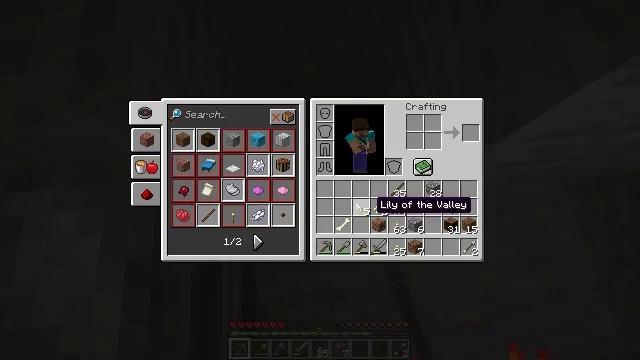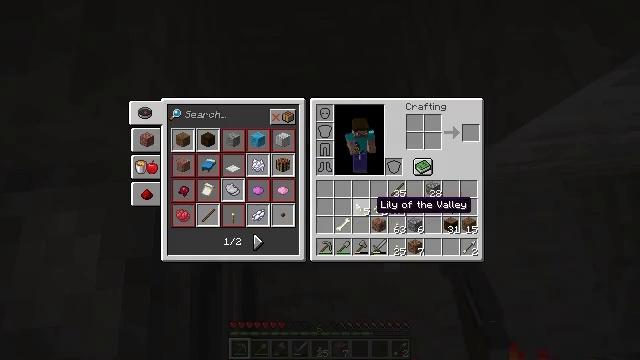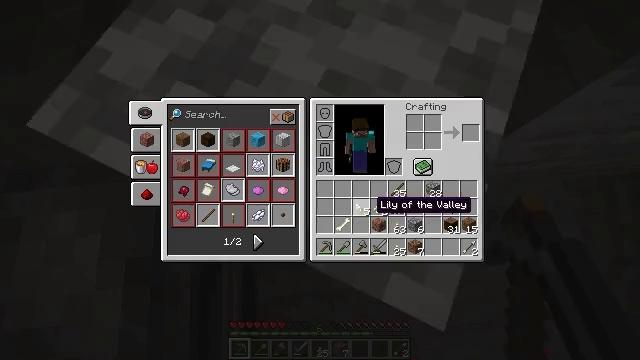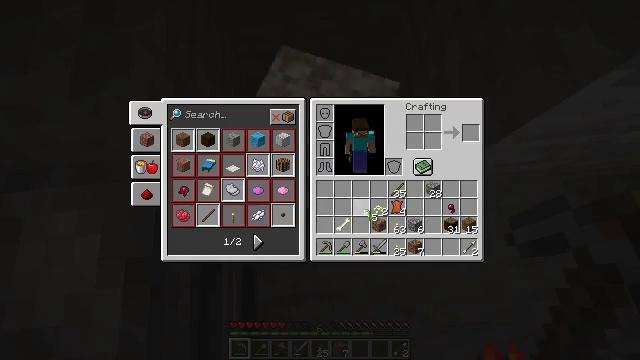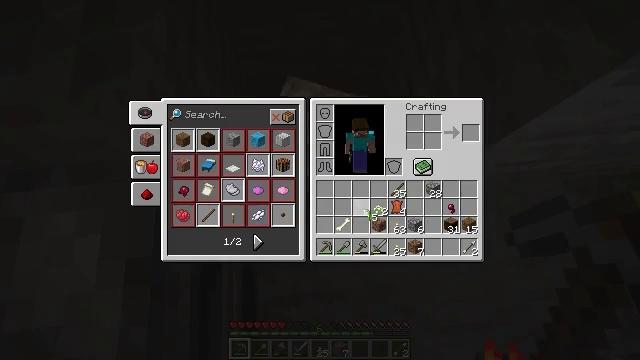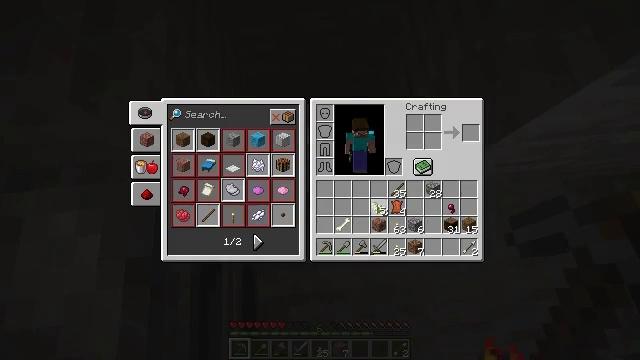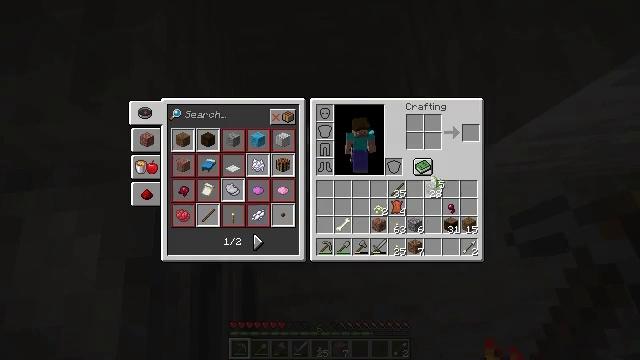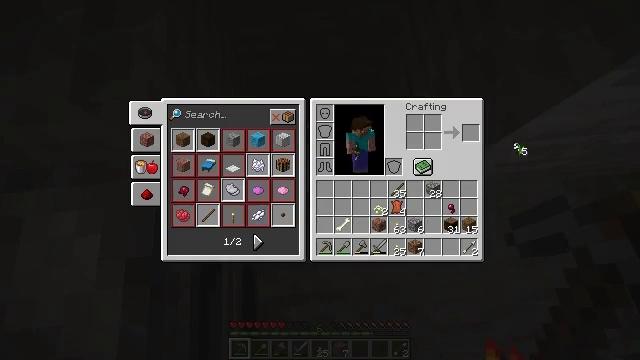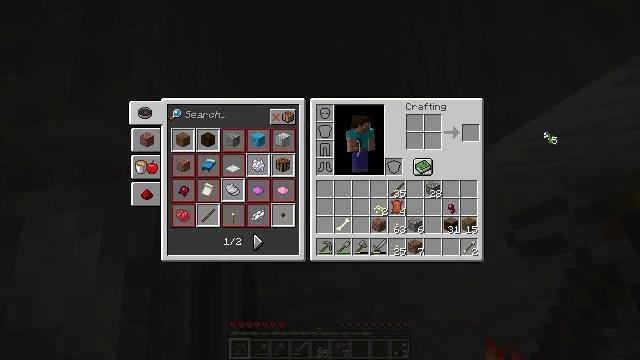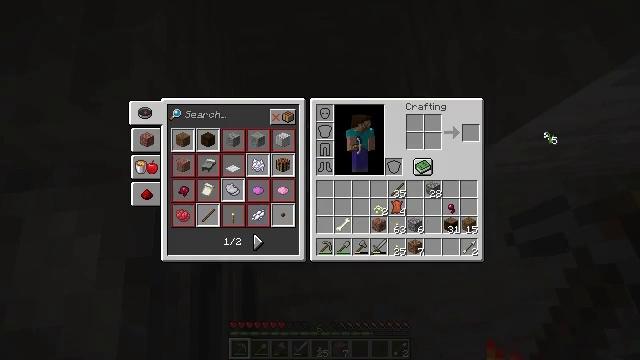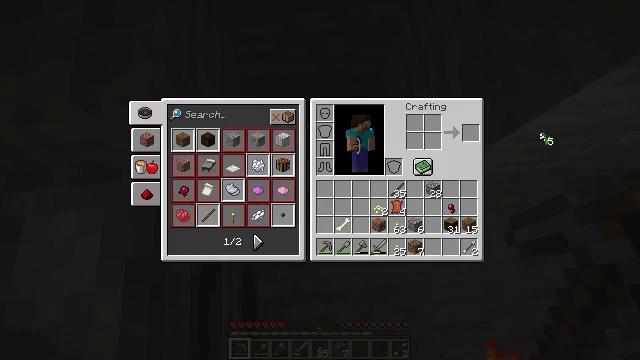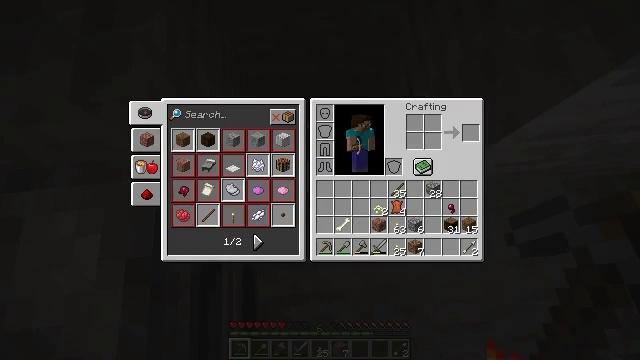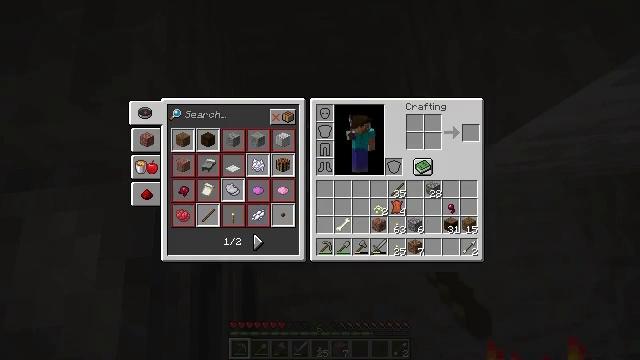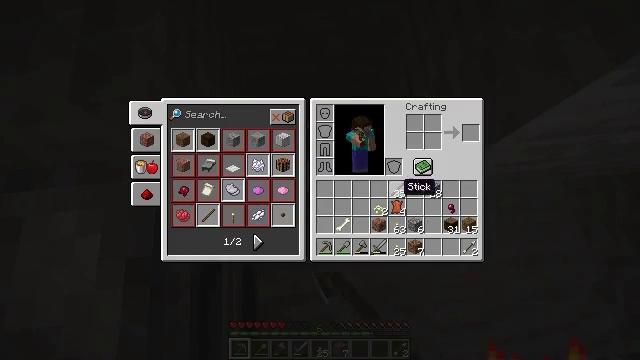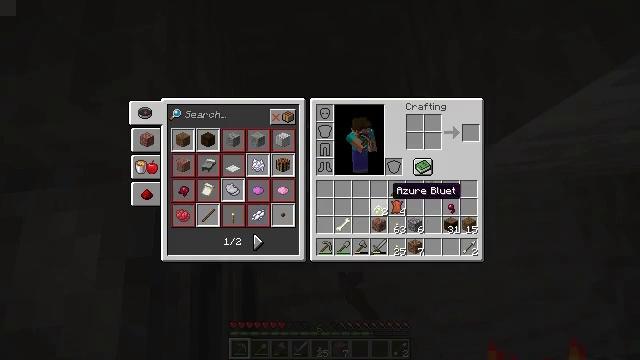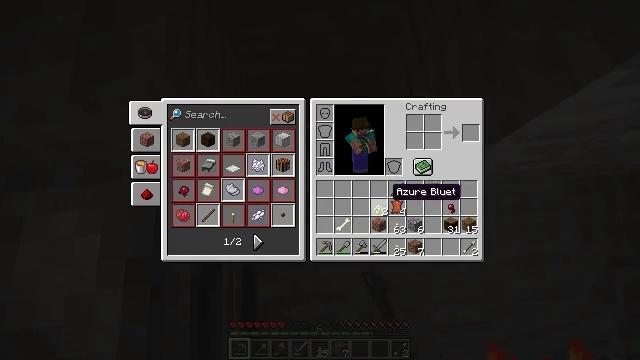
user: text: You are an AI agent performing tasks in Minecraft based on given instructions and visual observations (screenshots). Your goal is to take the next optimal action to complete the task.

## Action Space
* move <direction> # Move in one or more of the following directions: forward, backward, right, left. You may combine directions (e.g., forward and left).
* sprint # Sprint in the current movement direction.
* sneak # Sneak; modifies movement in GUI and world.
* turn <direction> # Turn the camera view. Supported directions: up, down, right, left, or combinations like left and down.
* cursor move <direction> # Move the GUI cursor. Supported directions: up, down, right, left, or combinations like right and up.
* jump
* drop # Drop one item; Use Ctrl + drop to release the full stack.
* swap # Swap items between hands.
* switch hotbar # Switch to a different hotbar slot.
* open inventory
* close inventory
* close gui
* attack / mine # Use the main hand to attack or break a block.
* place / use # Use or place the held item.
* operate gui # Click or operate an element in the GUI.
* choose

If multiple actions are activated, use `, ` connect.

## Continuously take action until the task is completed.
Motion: motion action
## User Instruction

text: Drop a lily of the valley.
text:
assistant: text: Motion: open gui
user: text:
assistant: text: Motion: no_op
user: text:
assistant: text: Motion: operate gui
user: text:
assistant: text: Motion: operate gui
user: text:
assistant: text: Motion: cursor move right and up
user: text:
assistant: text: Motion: cursor move right and up
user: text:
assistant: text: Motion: cursor move right and up
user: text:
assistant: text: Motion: cursor move right and up, operate gui
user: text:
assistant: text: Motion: operate gui
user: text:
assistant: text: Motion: operate gui
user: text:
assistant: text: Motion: cursor move left and down
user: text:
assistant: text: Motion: cursor move left and down
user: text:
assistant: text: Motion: cursor move left and down
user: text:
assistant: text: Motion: cursor move left
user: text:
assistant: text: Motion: no_op
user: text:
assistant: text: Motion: no_op